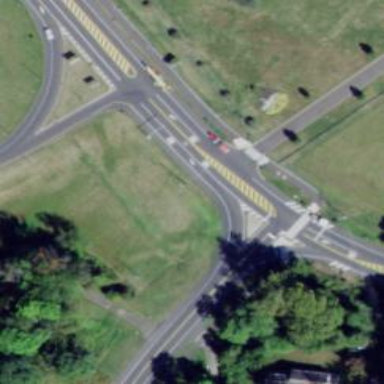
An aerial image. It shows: Crossing on the cycleway marked as zebra crossing.